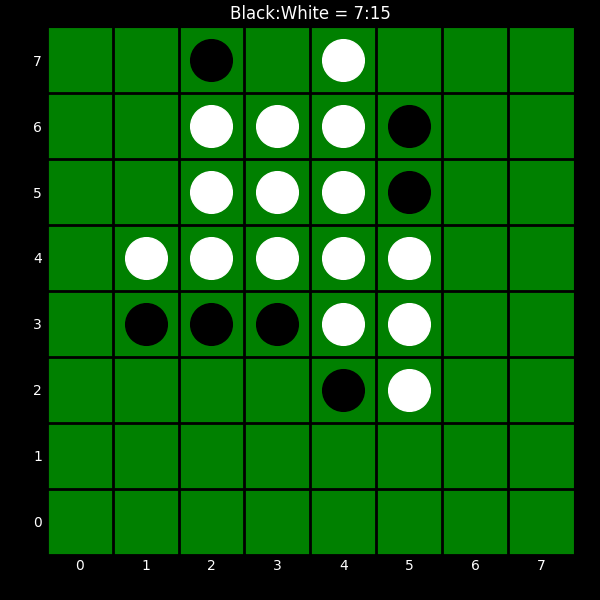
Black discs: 7
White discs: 15